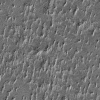
Atmospheric dust classification: not_dusty